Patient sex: F
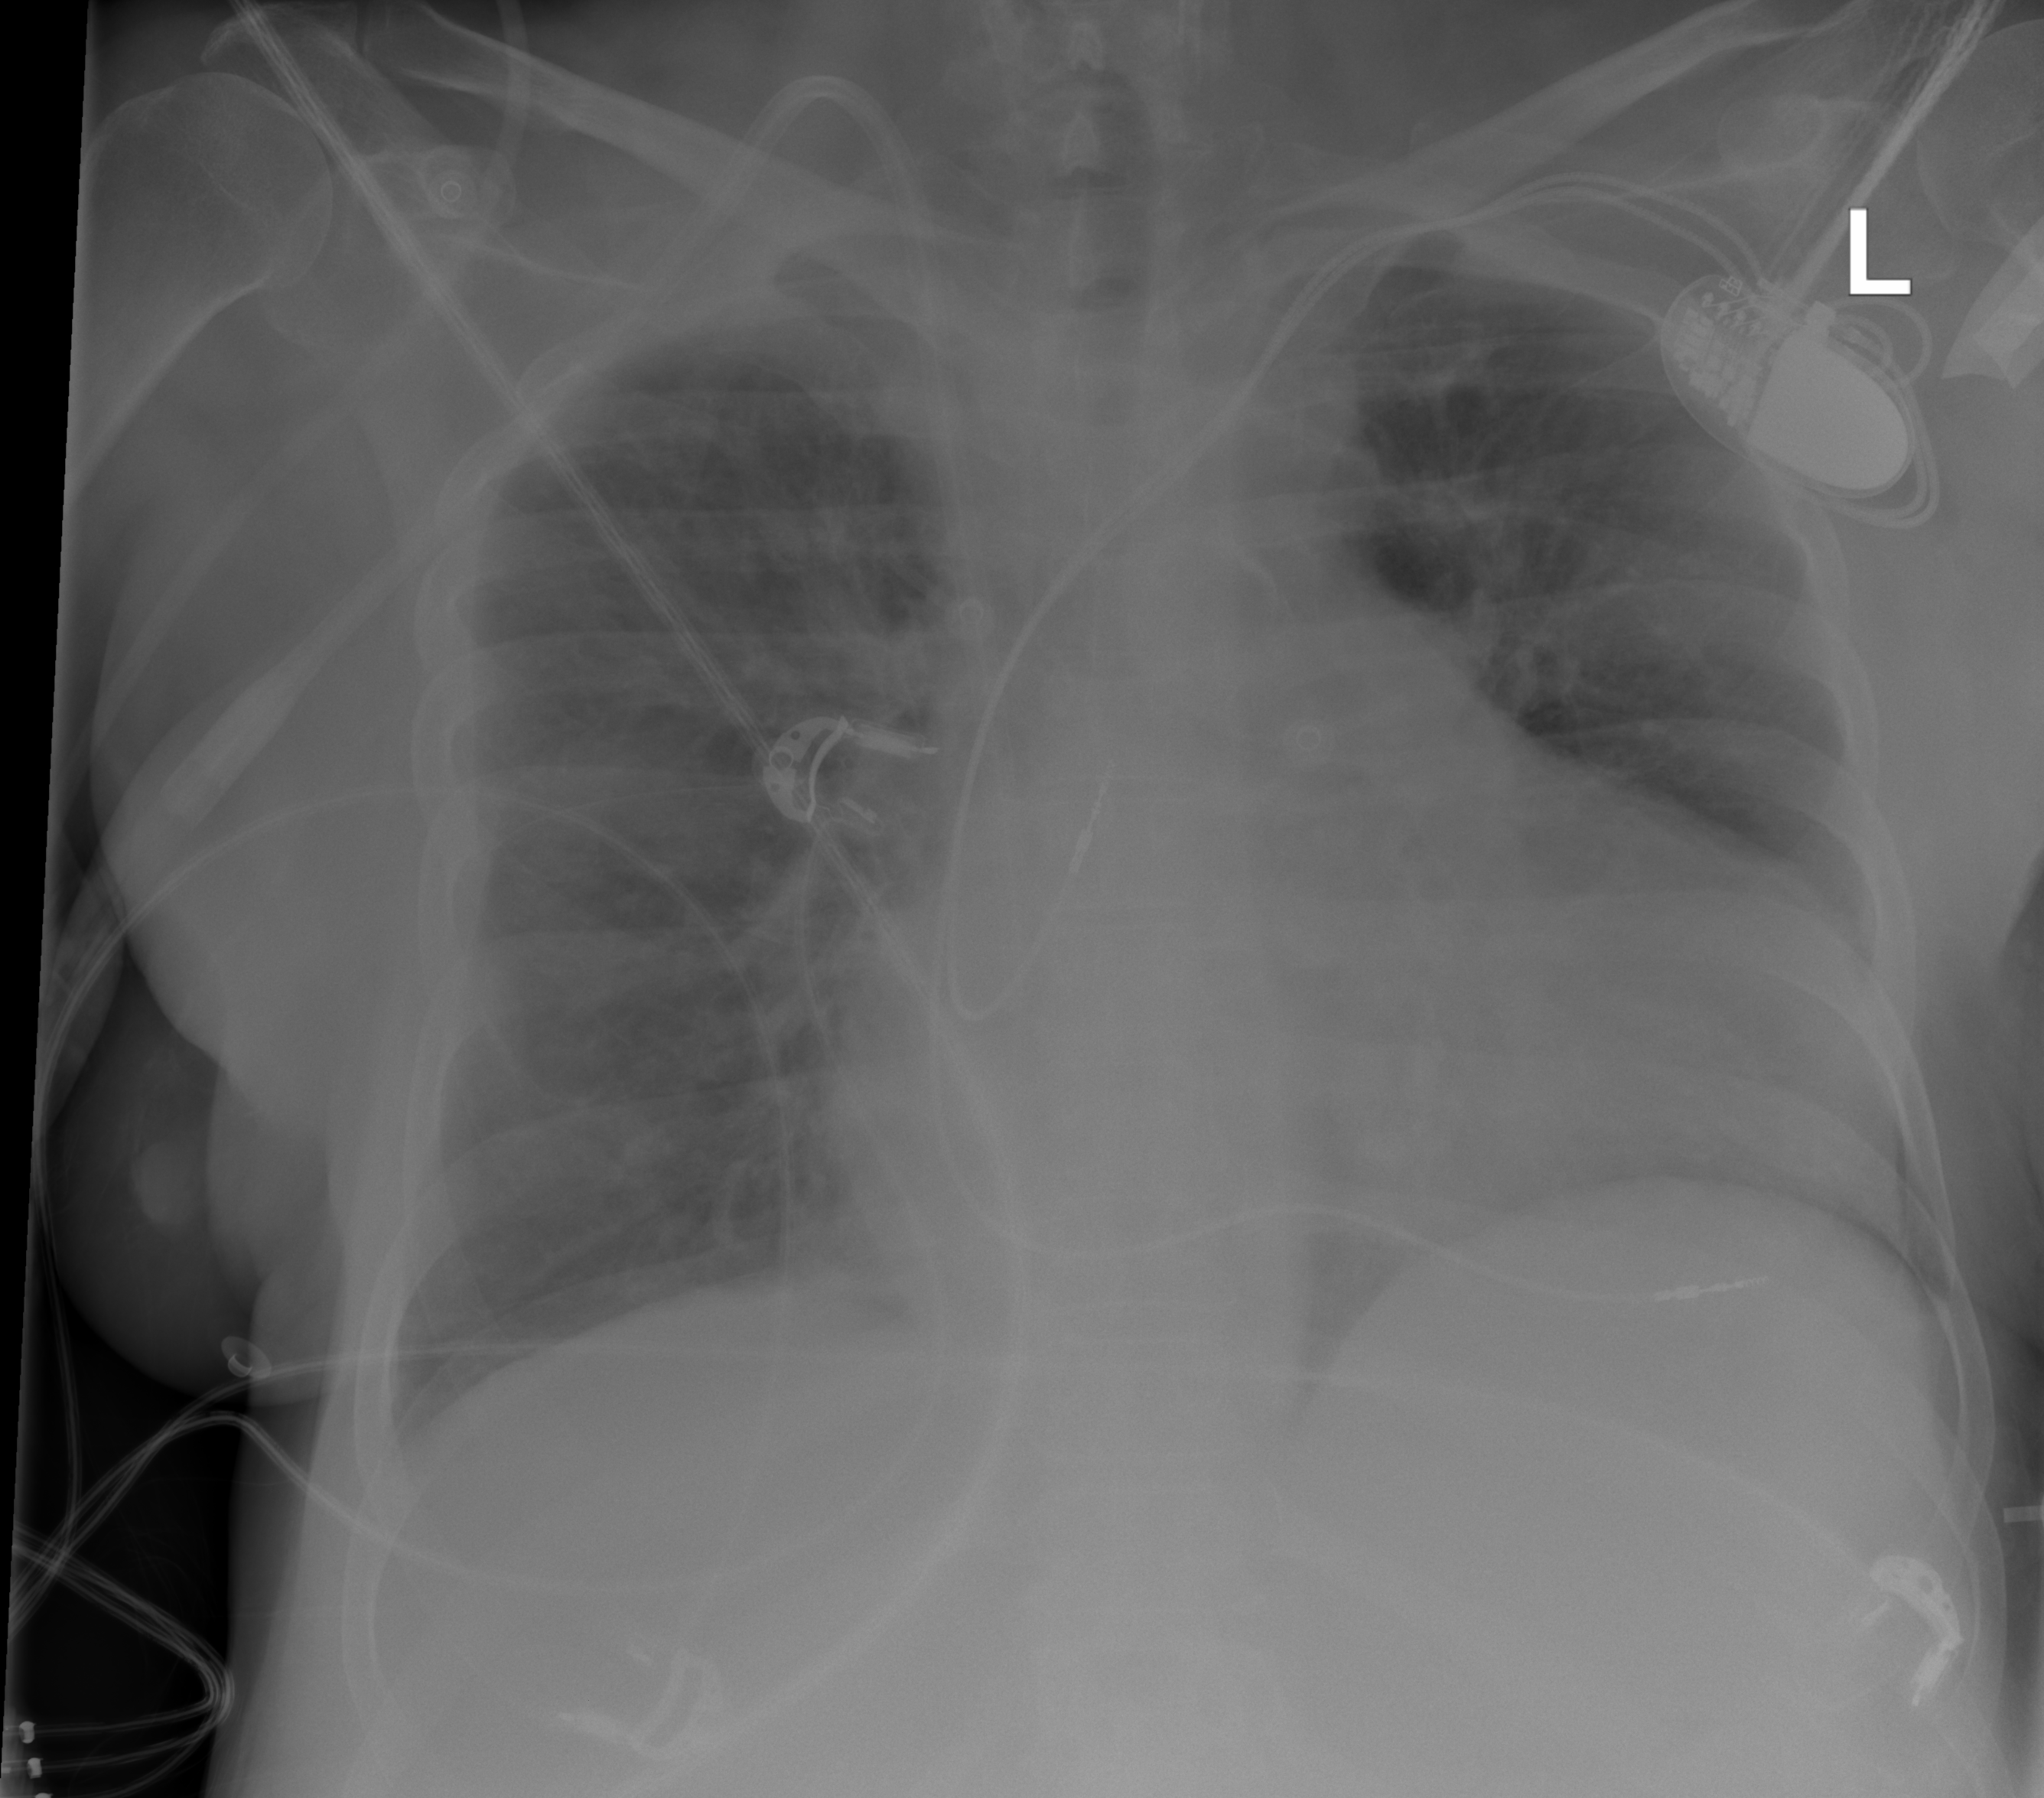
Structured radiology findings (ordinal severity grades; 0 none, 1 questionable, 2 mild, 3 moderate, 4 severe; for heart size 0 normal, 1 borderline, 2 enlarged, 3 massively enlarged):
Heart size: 3
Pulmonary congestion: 2
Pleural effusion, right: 2
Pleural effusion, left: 2
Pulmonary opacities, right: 1
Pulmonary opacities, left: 1
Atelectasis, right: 2
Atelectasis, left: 2